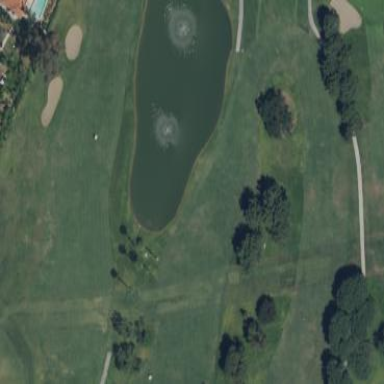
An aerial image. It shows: Water hazard in golf course. The hazard is natural water feature.